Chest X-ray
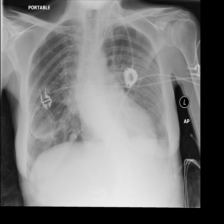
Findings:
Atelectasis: negative
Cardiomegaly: negative
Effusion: negative
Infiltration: negative
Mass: negative
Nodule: negative
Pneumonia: negative
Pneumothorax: negative
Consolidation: negative
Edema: negative
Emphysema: negative
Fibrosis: negative
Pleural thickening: negative
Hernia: negative